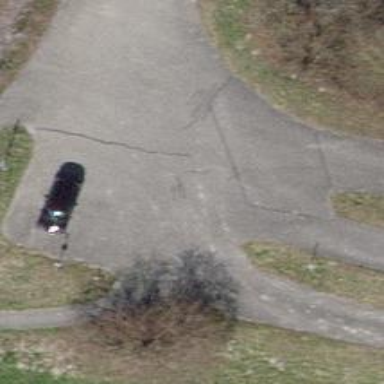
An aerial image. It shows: Asphalt track with grade1 surface.